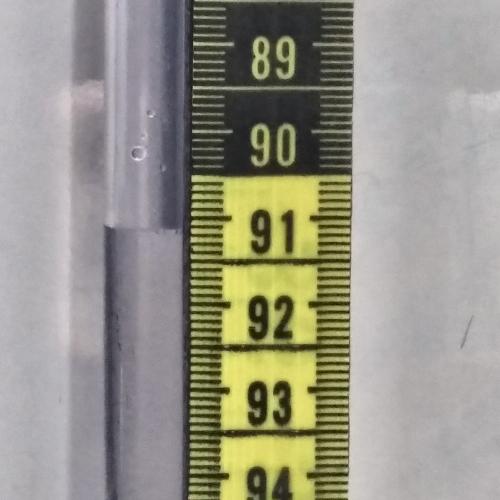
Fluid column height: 91.1 cm